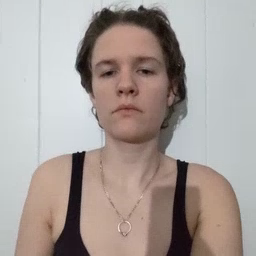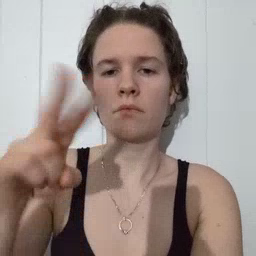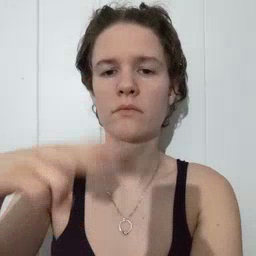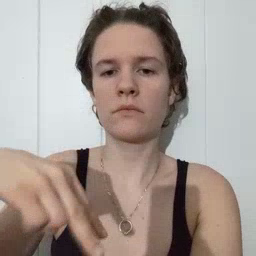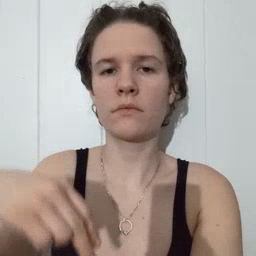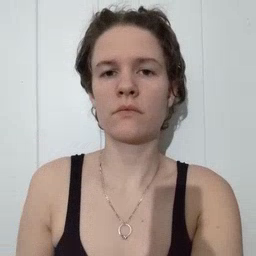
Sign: read